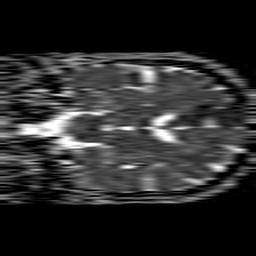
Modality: ADC
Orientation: coronal
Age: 51
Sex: female
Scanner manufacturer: philips
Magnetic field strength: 1.5 T
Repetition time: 4.6 s
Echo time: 0.08517 s